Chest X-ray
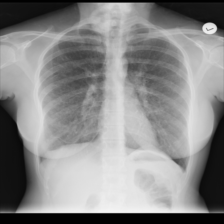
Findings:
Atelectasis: negative
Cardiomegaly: negative
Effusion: negative
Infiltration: negative
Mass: negative
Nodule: negative
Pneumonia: negative
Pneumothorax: negative
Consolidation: negative
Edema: negative
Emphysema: negative
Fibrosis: negative
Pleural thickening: negative
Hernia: negative